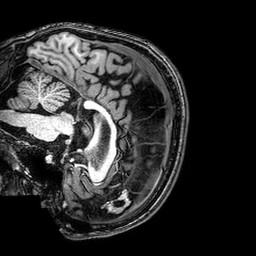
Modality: T1w
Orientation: sagittal
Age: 20
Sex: male